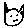
Label: cat